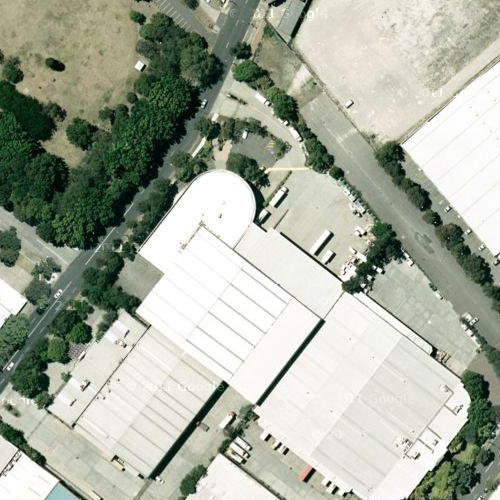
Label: sydney